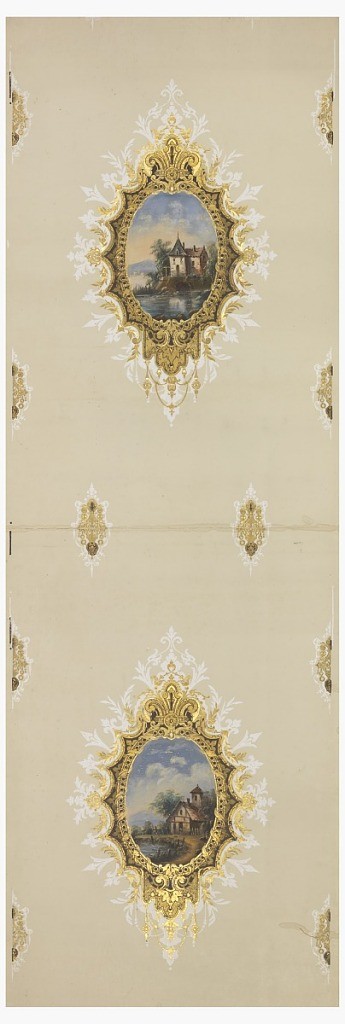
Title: Sidewall
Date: ca. 1860
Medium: Block-printed, stamped foil, distemper painted
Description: Vertical rectangle. Two large frames, suggesting the style of Berain, in white and brown overprinted in gold, on the vertical axis; smaller motifs repeating on the field, in gold and white. The frames enclose vertical oval medallions with painted landscapes, each with a rustic building.